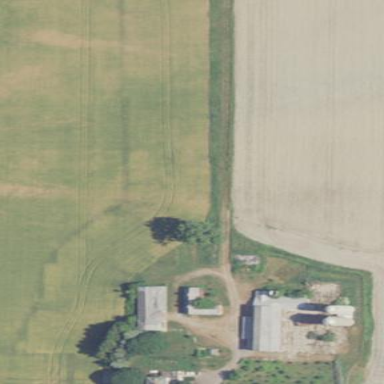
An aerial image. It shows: Farmyard area.